Interaction volume radius: 5 \u00c5
Interaction volume height: 20 \u00c5
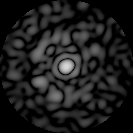
Disorder parameter: 0.8271